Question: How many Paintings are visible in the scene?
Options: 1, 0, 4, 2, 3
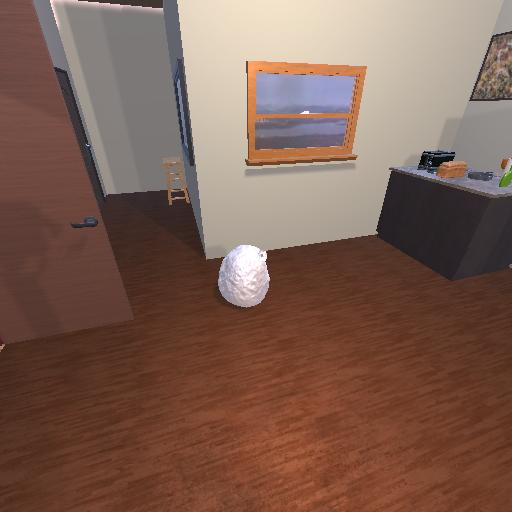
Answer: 1